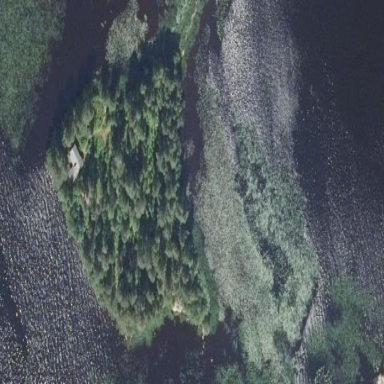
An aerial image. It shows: Islet.